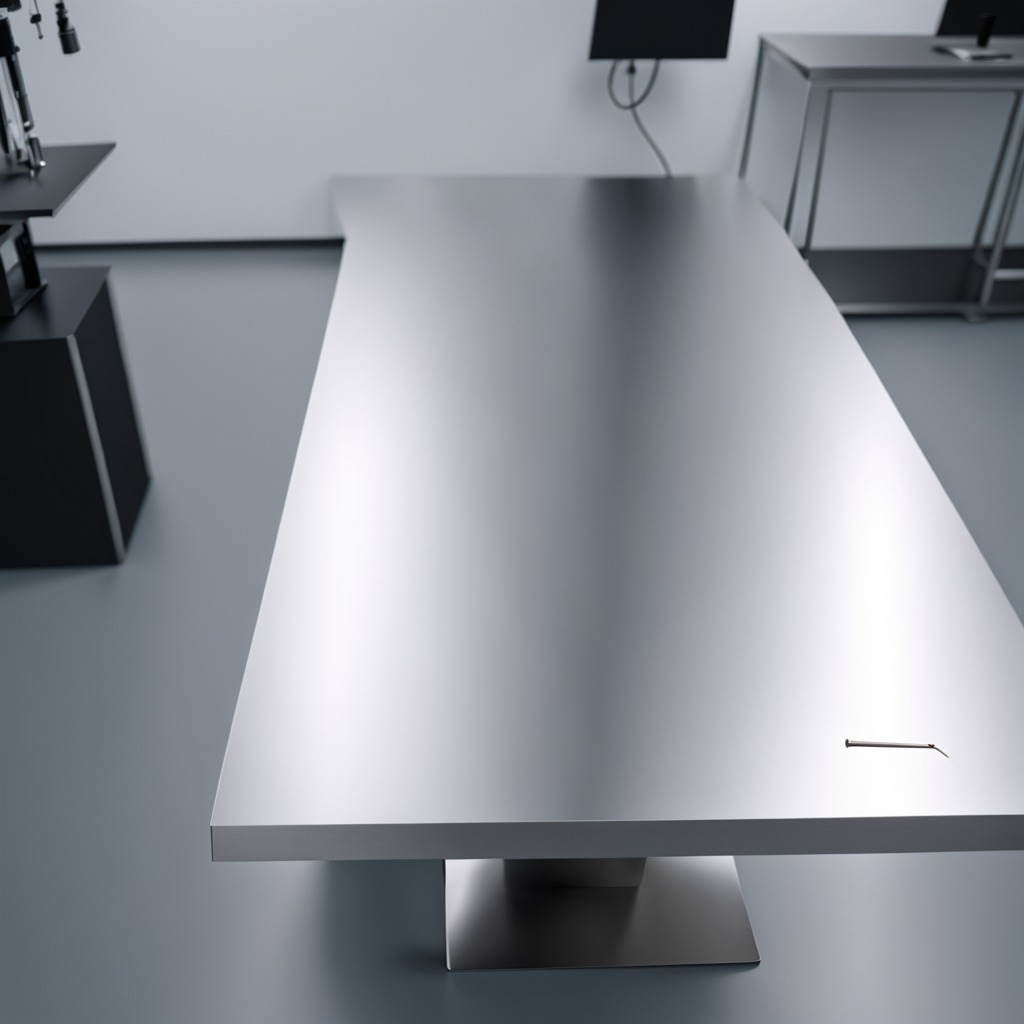
An iron nail is lying on the stainless steel table in a high-end prototyping lab.